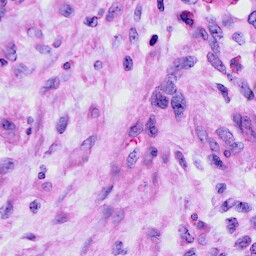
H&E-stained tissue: Cervix